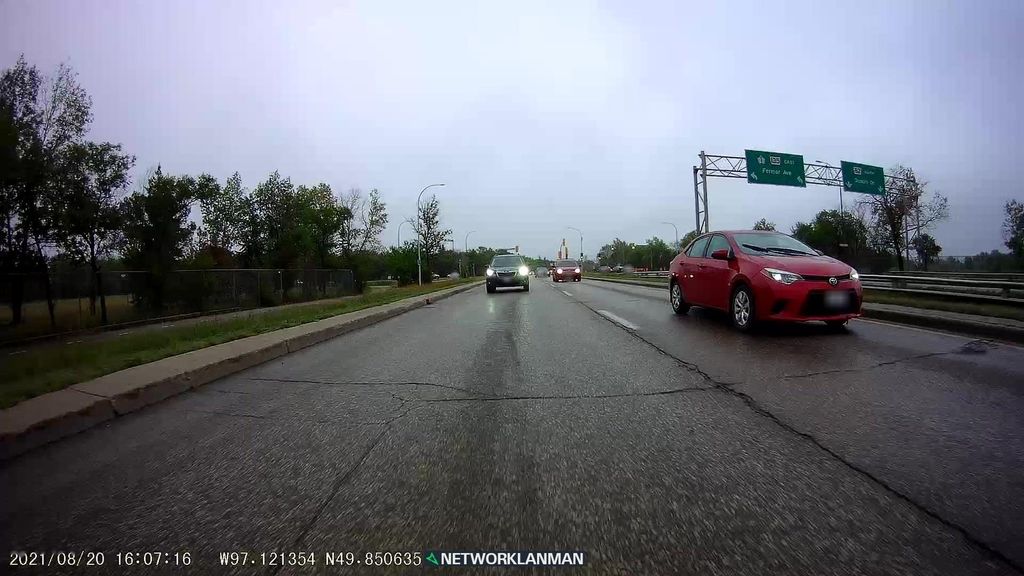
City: winnipeg